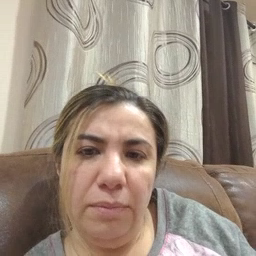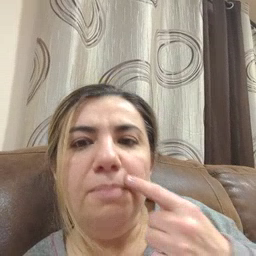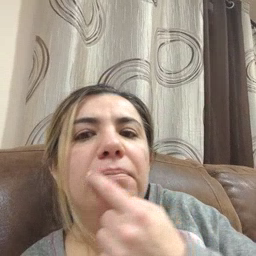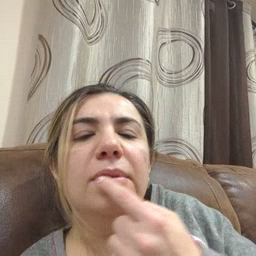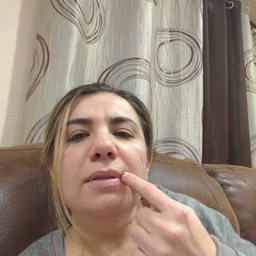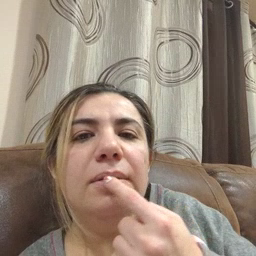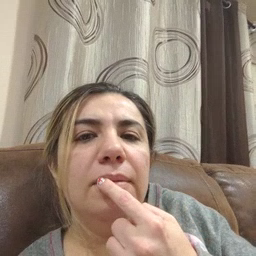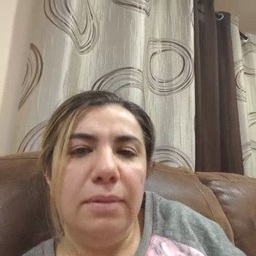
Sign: tooth